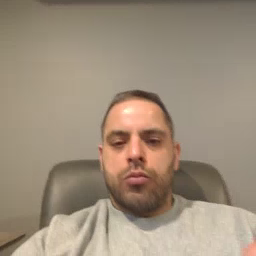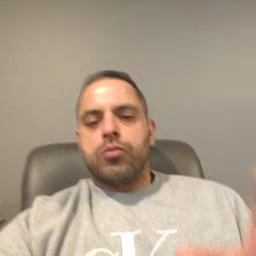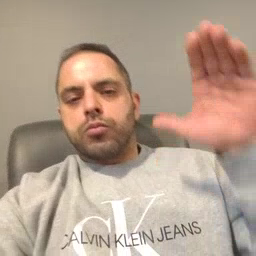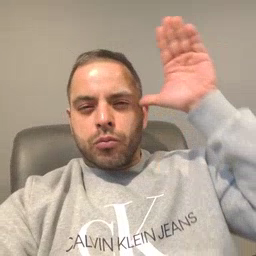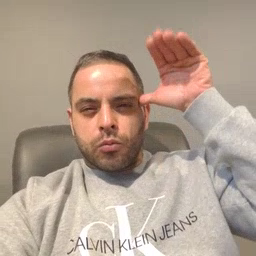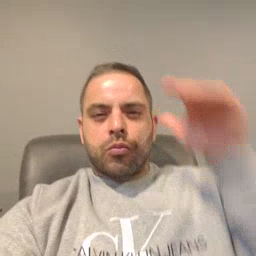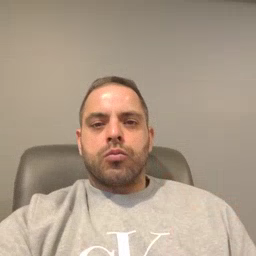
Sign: donkey